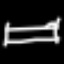
Label: bed